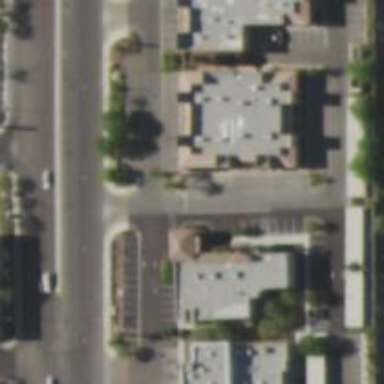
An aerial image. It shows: Clinic.